Field crop: maize
Growth stage: 2
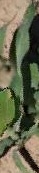
Species: maize